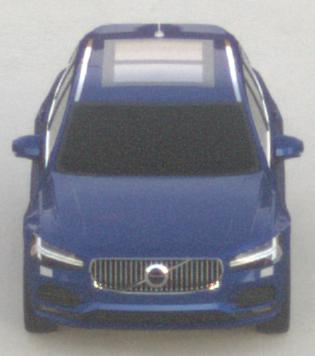
Make: Volvo
Model: V90
Detailed model: -
Model produced from: 2016
Model produced until: 2020
Doors: 5
Color: blue
Road condition: dry road
Daytime: sunrise or sunset
Contrast: low contrast